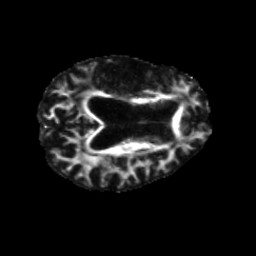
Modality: FA
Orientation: axial
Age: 68
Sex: male
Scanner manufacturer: siemens
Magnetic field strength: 3 T
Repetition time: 5.25 s
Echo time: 0.08 s